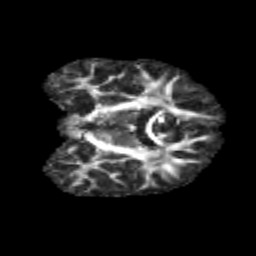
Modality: FA
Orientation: coronal
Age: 11
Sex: male
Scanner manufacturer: siemens
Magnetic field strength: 3 T
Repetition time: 3.8 s
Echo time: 0.07 s